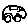
Label: car